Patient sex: M
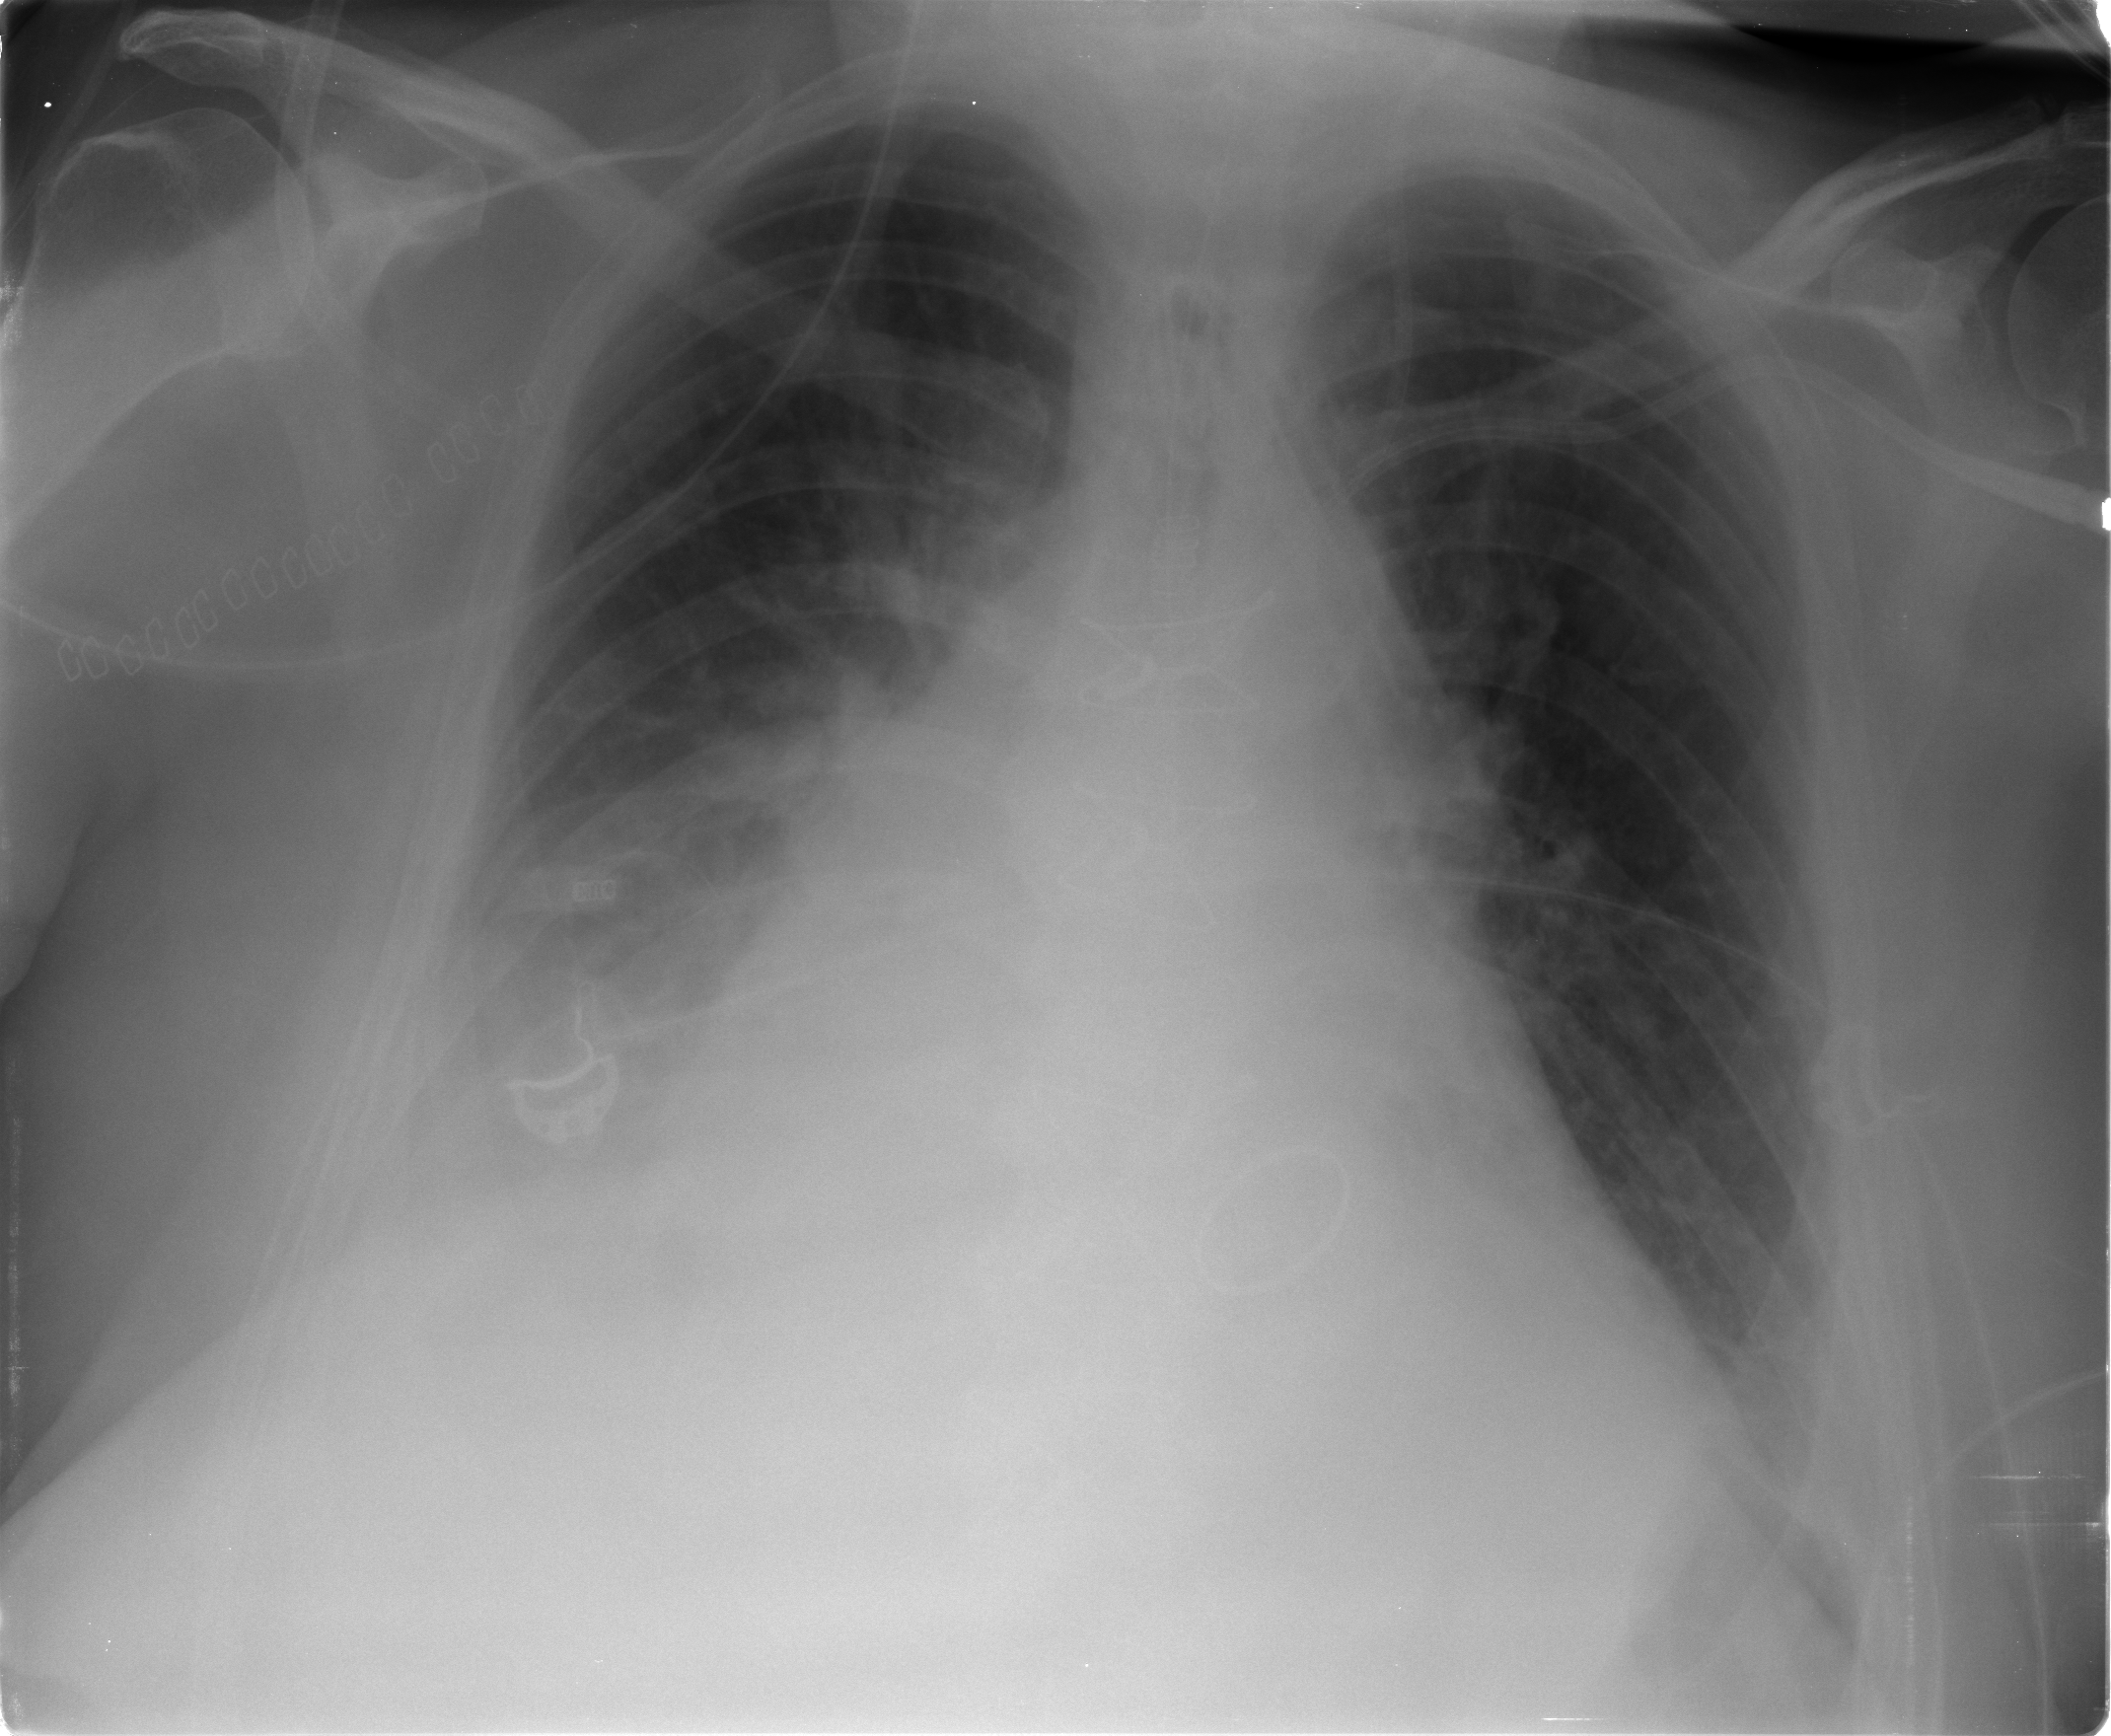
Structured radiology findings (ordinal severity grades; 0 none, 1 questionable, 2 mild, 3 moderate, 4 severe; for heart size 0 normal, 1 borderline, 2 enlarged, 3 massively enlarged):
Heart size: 3
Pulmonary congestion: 2
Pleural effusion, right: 3
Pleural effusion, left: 2
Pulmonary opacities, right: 2
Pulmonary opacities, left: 0
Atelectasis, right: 2
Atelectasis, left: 2